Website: macys
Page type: gifting
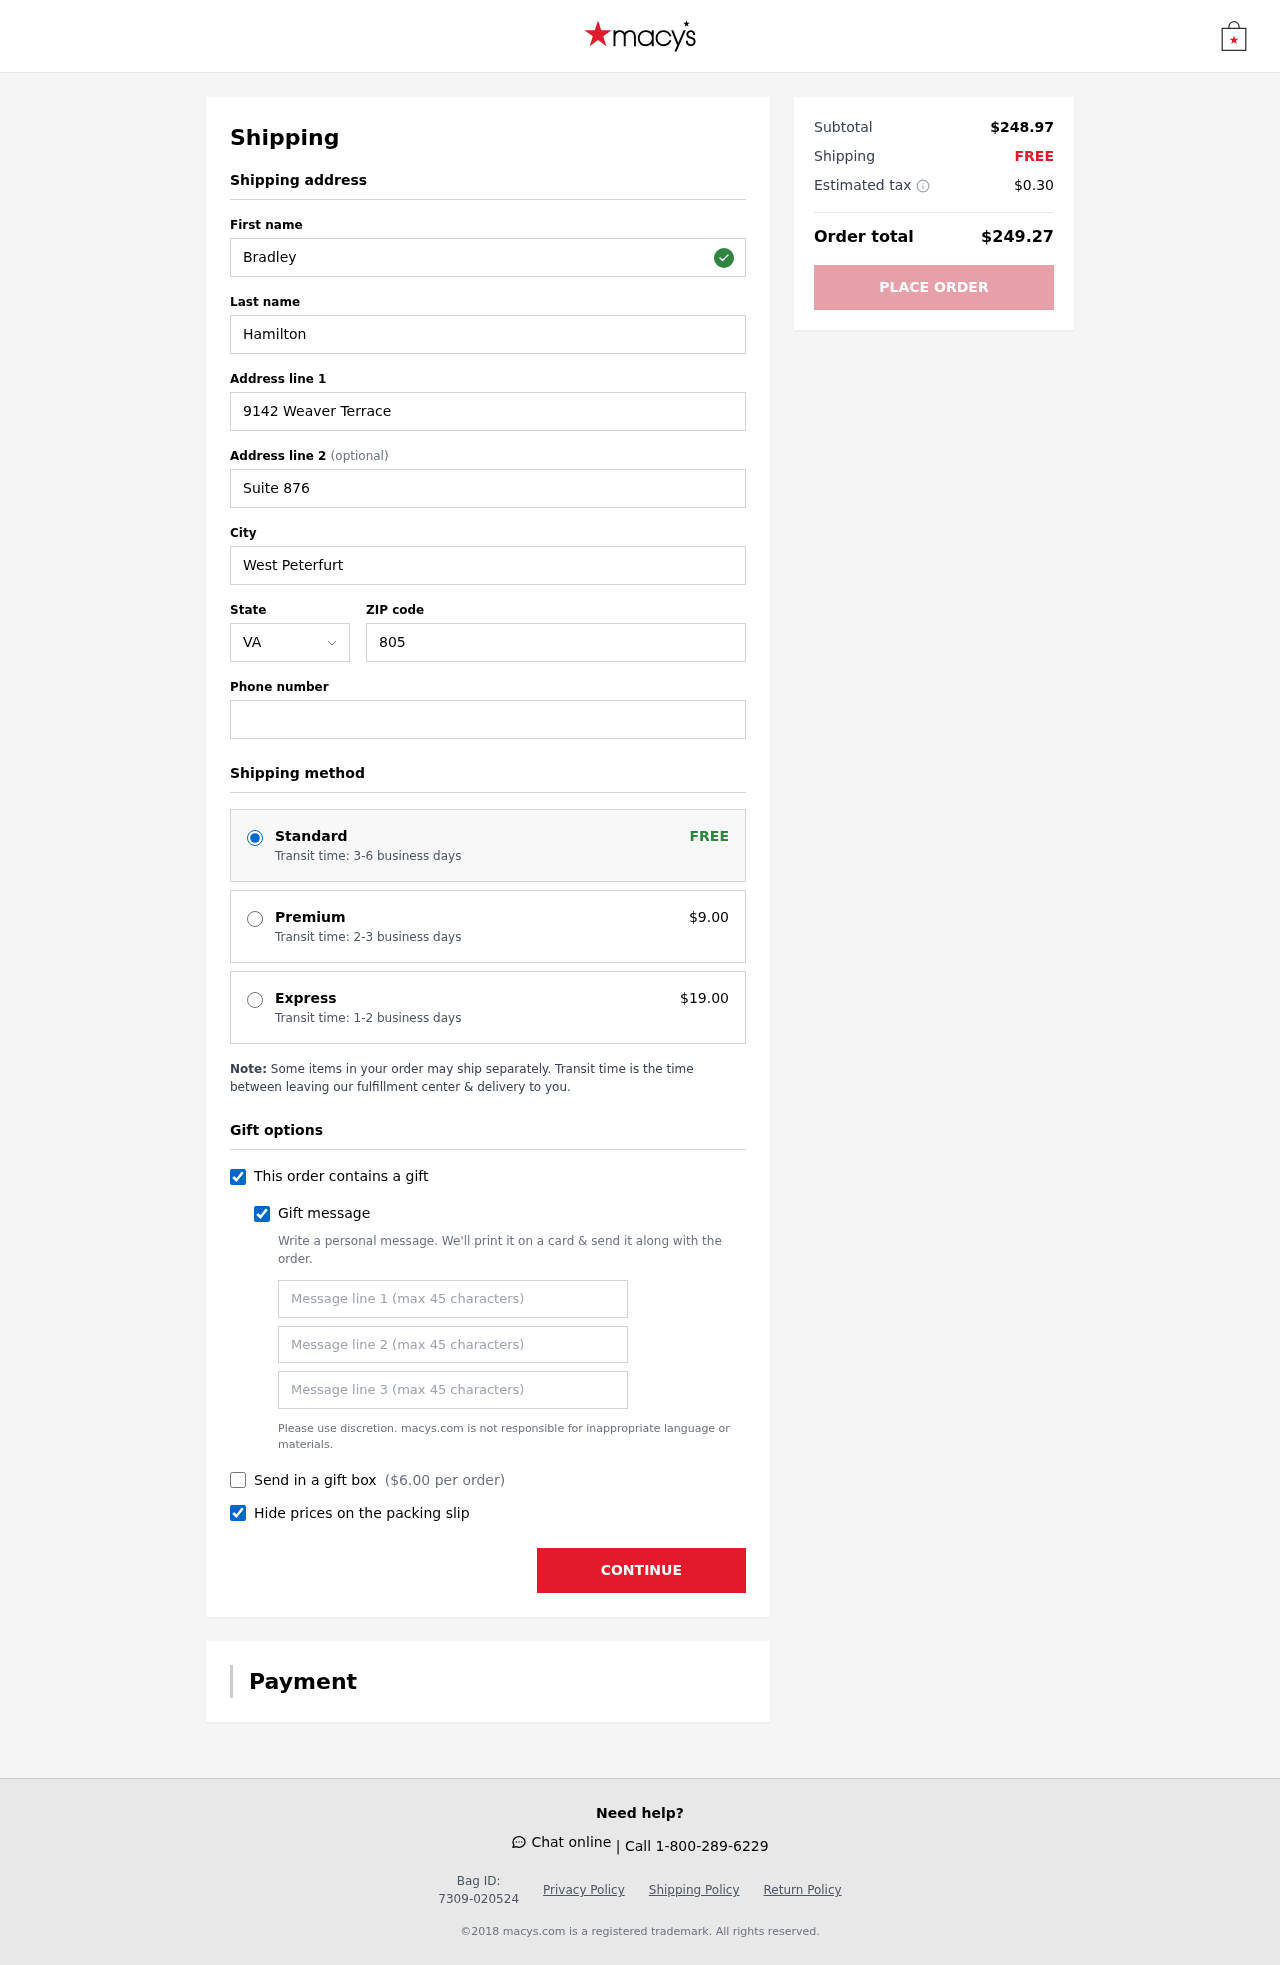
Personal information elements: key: PII_STATE_ABBR
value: VA
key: PII_FIRSTNAME
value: Bradley
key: PII_LASTNAME
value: Hamilton
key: PII_STREET
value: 9142 Weaver Terrace
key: PII_STREET2
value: Suite 876
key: PII_CITY
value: West Peterfurt
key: PII_POSTCODE
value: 80505
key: PII_PHONE
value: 3376869619
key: PII_GIFT_MESSAGE
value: Happy early birthday, Lisa! I spotted these booties and immediately thought of you—perfect for all your fall adventures! Hope they add a little extra sparkle to your special day.  Bradley
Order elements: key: ORDER_SHIPPING_STANDARD
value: Transit time: 3-6 business days
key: ORDER_SHIPPING_PREMIUM
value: Transit time: 2-3 business days
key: ORDER_SHIPPING_PREMIUM_PRICE
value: $9.00
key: ORDER_SHIPPING_EXPRESS
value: Transit time: 1-2 business days
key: ORDER_SHIPPING_EXPRESS_PRICE
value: $19.00
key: ORDER_GIFT_BOX_PRICE
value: $6.00
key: ORDER_SUBTOTAL
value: $248.97
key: ORDER_SHIPPING_COST
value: FREE
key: ORDER_TAX
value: $0.30
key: ORDER_TOTAL
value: $249.27